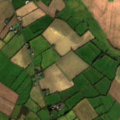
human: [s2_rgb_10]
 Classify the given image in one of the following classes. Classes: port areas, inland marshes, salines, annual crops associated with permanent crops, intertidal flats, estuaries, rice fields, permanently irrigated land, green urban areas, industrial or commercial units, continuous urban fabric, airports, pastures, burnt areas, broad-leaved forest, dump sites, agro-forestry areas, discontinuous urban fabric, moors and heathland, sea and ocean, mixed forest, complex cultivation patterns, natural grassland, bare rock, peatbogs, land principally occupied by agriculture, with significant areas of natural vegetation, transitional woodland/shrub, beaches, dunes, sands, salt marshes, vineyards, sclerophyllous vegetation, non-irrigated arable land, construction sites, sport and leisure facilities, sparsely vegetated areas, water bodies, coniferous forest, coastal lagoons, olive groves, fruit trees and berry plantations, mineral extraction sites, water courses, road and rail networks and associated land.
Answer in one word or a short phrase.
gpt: non-irrigated arable land, pastures